Question: So i've got a UITextField that is the first responder when the page is opened (works fine). Then I've got a UITextView that is becoming the first responder when the user has pressed return and that's where my problem is. When pressing return things seem to work fine with the first responders, but the UITextView adds a line and starts the cursor blinking on the second line.. Is there anyone who may be able to help me? Thanks in advance!
Here is the switch
'''
- (BOOL)textFieldShouldReturn:(UITextField *)textField {
[textField resignFirstResponder];
[self.fieldDescription.textView becomeFirstResponder];
return YES;
}
'''
See where the icon is blinking? That's where it starts when the first responders change...

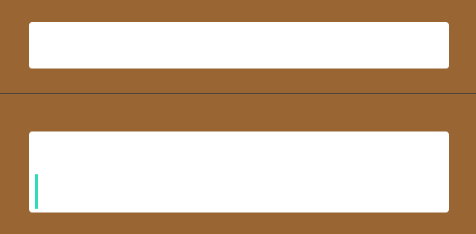
Answer: Great question and description. I had the exact same problem.
No answer on this thread solved it for me. Someone put a link in the comments (by @AndreiRadulescu) of <URL>. an answer by @rmaddy on that thread solved it. His answer was:
> One solution to solve this is when you implement the
textFieldShouldReturn: delegate method, be sure to return NO, and not
YES. By returning NO, the newline isn't passed on to the text field.
'''
- (BOOL)textFieldShouldReturn:(UITextField *)textField {
// move to next field or whatever you need
[myTextView becomeFirstResponder];
return NO;
}
'''
In Swift:
'''
//Dismisses keyboard upon tapping the return key
func textFieldShouldReturn(textField: UITextField) -> Bool {
txtTask.resignFirstResponder()
return false
}
'''